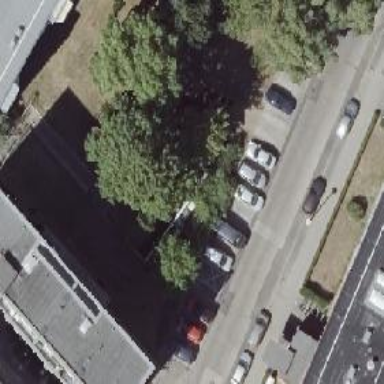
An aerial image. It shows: Parking entrance.